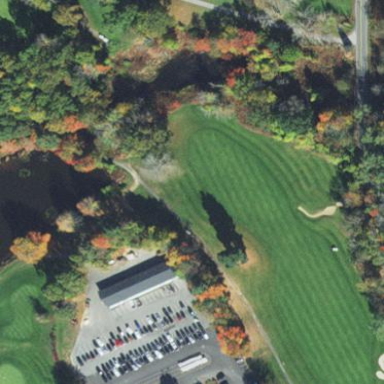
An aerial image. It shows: Scenic golf fairway.